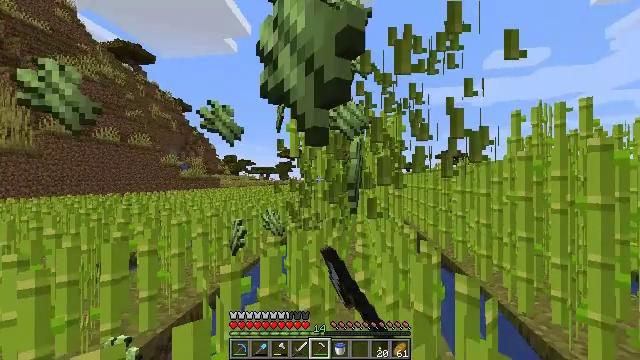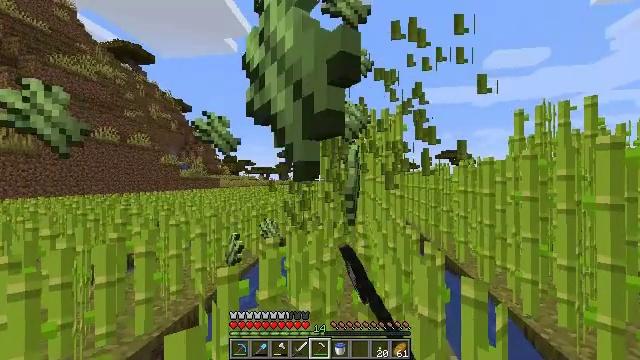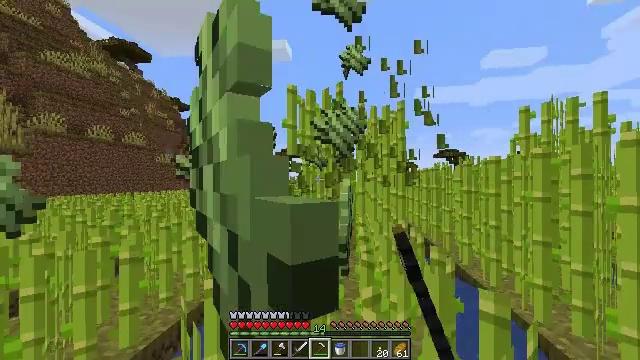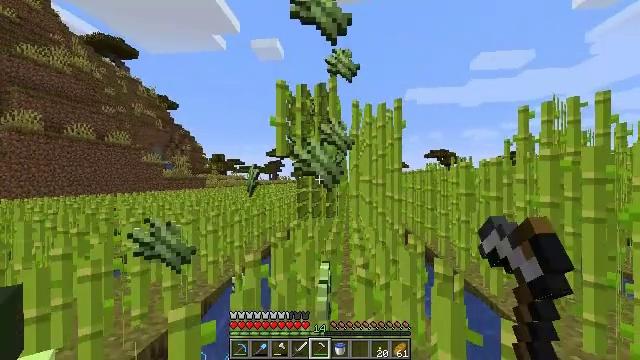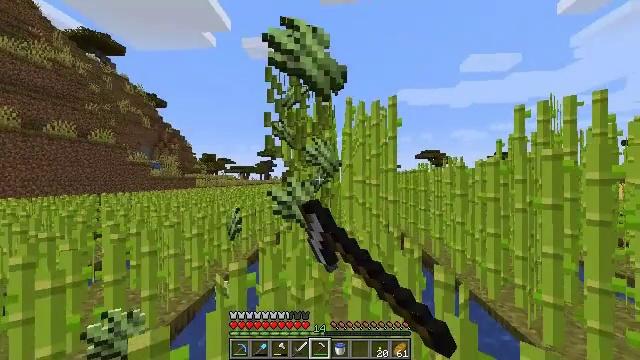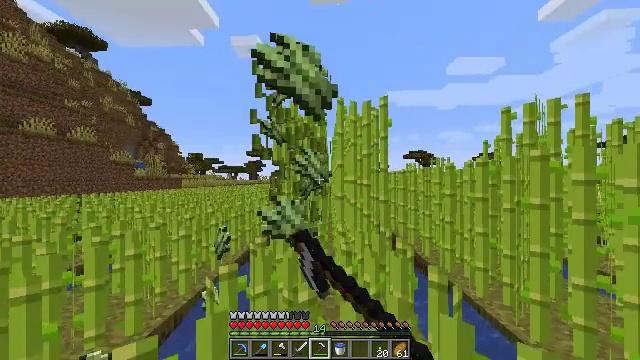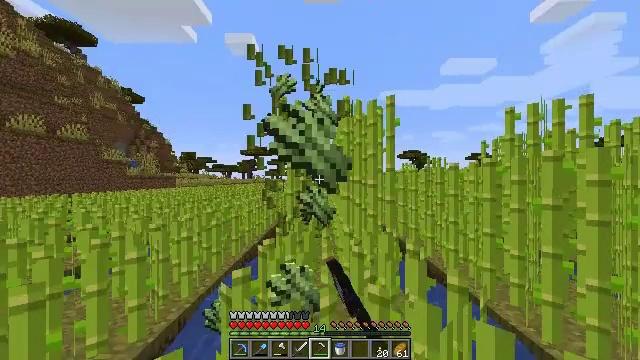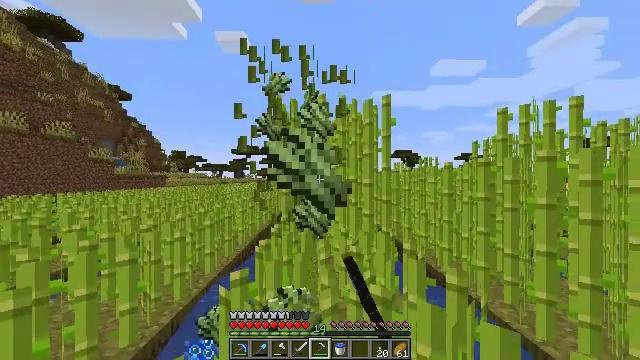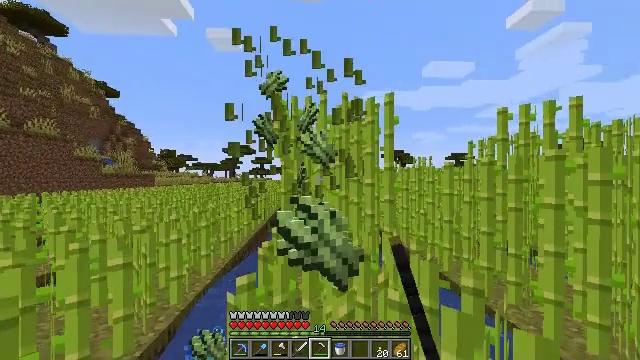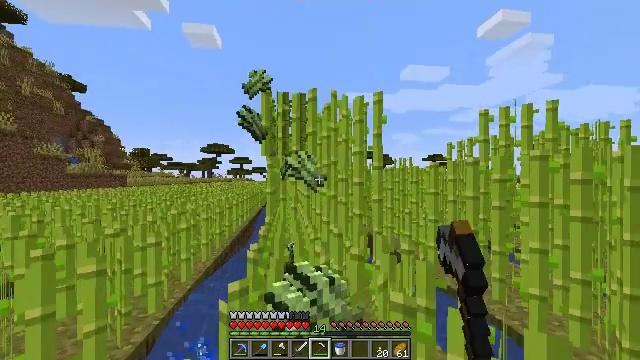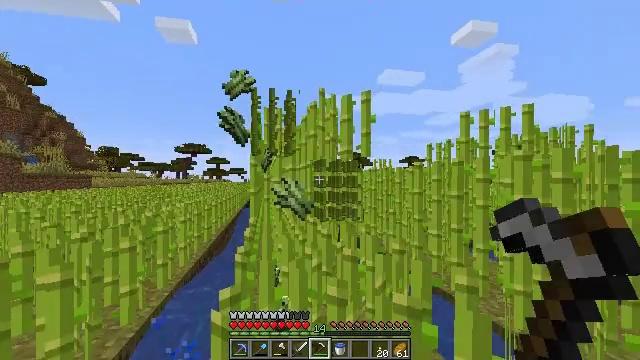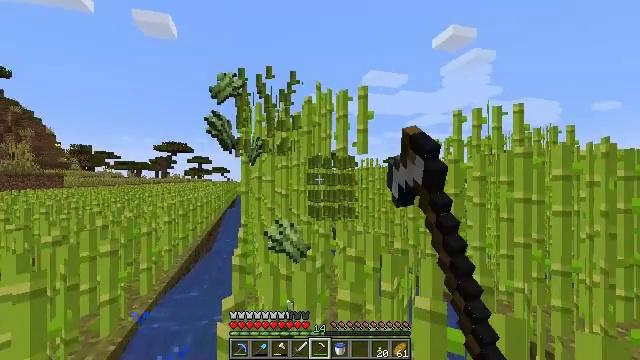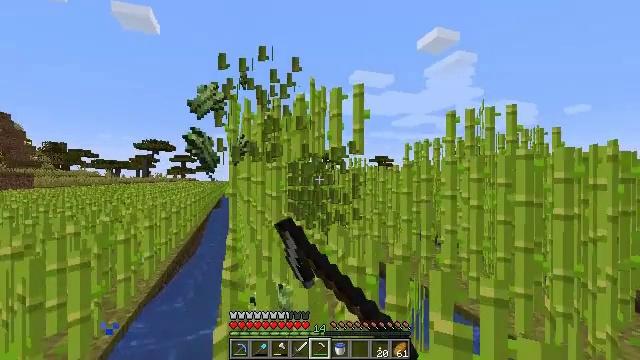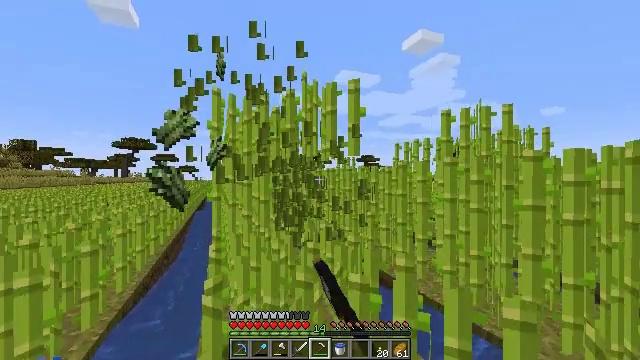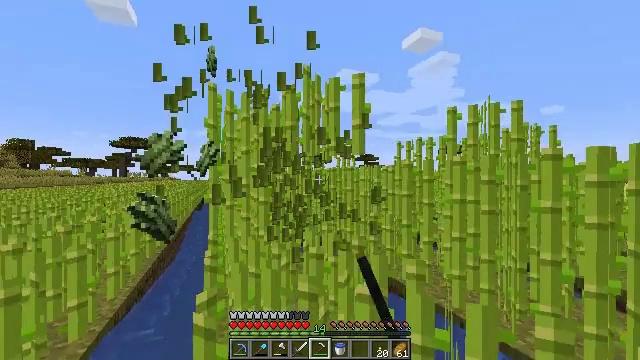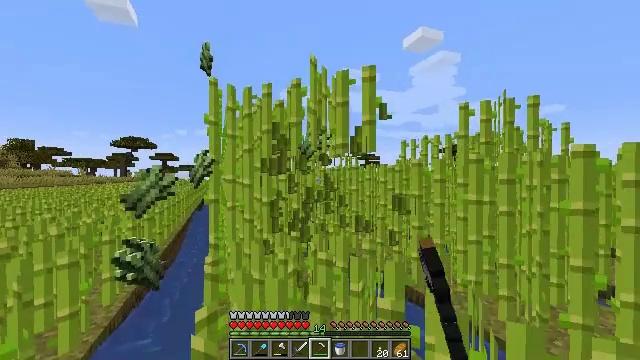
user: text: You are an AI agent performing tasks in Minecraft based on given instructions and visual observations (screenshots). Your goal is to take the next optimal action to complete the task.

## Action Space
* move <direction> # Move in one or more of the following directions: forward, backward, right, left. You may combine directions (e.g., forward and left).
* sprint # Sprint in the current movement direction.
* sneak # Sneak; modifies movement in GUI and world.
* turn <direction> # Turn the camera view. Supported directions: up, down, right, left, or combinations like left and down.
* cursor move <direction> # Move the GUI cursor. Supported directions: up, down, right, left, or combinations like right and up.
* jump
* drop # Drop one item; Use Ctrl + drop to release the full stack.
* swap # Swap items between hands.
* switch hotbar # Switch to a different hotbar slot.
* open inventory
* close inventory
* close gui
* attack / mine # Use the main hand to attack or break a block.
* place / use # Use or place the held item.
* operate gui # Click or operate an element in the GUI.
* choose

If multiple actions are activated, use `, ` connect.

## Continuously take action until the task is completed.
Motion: motion action
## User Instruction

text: Break the sugar cane.
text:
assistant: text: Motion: move forward, attack / mine
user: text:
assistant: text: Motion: move forward, attack / mine
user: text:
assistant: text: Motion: move forward, turn right, attack / mine
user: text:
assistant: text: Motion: turn right, attack / mine
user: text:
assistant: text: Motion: move left, turn right, attack / mine
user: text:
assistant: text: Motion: move left, turn right, attack / mine
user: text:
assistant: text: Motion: move forward and move left, turn right, attack / mine
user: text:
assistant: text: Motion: move forward and move left, turn right, attack / mine
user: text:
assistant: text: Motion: move forward and move left, turn right, attack / mine
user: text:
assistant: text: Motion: move forward and move left, turn right, attack / mine
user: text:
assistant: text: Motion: move forward, turn right, attack / mine
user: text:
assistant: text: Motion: move forward, turn right, attack / mine
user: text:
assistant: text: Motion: move forward, turn right, attack / mine
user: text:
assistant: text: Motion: move forward, attack / mine
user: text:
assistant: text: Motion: move forward and move left, attack / mine
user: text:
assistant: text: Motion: move forward and move left, attack / mine
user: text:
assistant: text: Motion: move forward and move left, attack / mine
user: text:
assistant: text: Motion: move forward and move left, attack / mine
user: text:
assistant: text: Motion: move forward, turn left, attack / mine
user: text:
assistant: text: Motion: move forward, turn left, attack / mine
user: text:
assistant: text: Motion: move forward, turn left, attack / mine
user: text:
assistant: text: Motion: move forward, attack / mine
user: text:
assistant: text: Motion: move forward, attack / mine
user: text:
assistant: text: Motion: move forward, attack / mine
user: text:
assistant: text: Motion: move forward, attack / mine
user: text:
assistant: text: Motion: move forward, turn right, attack / mine
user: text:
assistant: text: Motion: move forward and move left, turn right, attack / mine
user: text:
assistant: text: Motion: move forward and move left, attack / mine
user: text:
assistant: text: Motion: move forward and move left, attack / mine
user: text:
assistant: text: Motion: move forward and move left, attack / mine